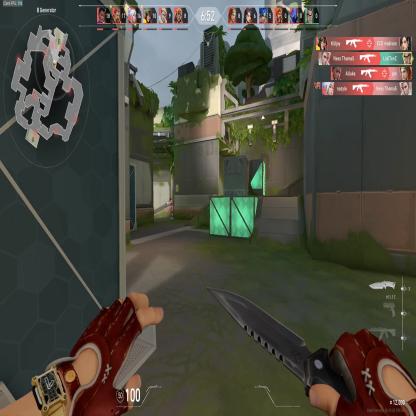
Label: enemy